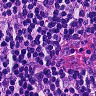
Metastatic tissue present: no